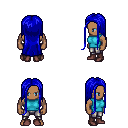
a pixel art fantasy rpg character, male body template, human, dark skin, teal sleeveless shirt, metal pants, blue extra-long hairstyle, maroon shoes, four views (front, back, left, right), 2x2 character sprite sheet, small pixel art, hard edges, no anti-aliasing